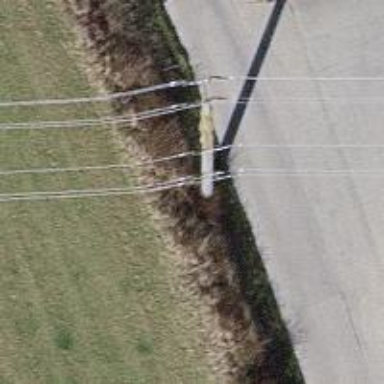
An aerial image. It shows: Power pole.